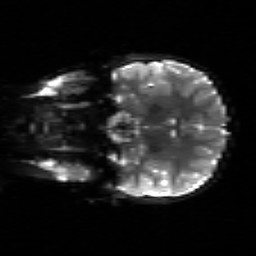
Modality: sbref
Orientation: coronal
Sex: male
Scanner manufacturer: siemens
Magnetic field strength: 3 T
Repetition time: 5 s
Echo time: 0.071 s